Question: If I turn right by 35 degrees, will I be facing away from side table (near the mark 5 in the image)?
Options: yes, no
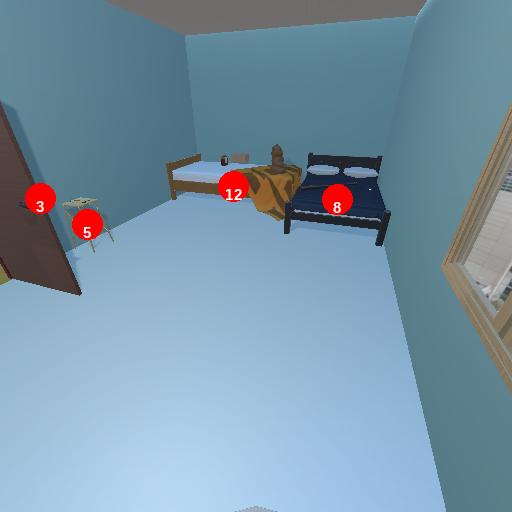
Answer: yes